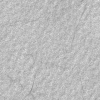
Atmospheric dust classification: not_dusty